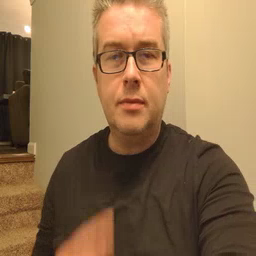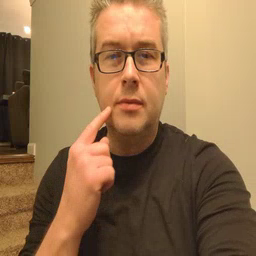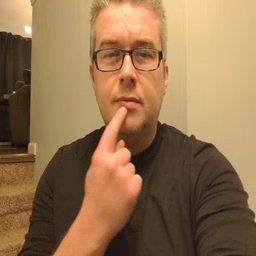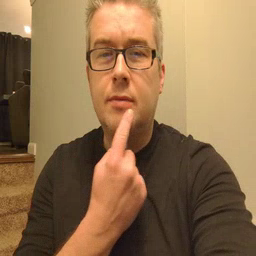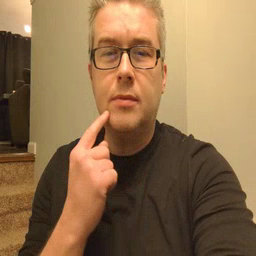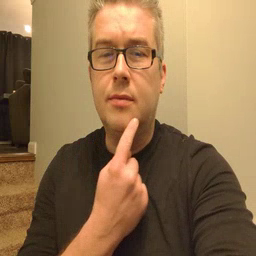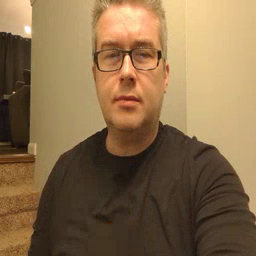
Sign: chin